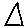
Label: triangle